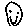
Label: smiley face